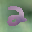
Label: 2